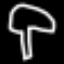
Label: mushroom